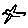
Label: bird